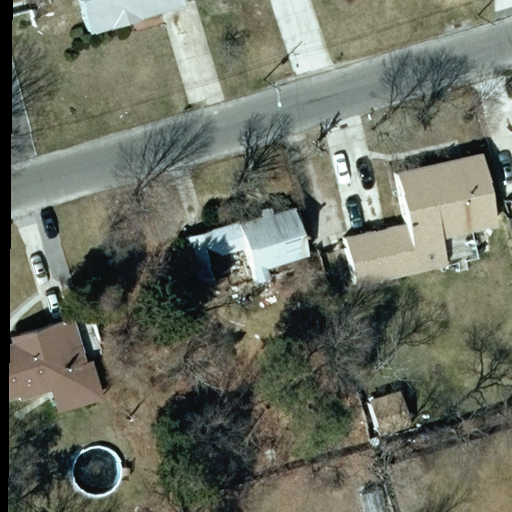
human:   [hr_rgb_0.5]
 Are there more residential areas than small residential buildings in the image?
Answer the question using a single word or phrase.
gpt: yes

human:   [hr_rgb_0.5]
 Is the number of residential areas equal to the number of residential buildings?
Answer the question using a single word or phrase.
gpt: no

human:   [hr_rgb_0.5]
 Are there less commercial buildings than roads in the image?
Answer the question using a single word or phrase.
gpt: yes

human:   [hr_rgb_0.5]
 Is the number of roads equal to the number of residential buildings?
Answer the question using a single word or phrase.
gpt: no

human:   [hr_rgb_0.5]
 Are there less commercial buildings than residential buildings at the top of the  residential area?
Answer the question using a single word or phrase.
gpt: no

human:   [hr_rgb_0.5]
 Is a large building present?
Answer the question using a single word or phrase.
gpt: no

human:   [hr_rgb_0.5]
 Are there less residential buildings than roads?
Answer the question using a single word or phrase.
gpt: no

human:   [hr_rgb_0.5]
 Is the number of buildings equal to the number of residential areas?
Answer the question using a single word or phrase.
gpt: no

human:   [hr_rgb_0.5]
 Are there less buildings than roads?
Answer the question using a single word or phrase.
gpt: no

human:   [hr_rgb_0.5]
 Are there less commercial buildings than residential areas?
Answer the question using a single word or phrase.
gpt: yes

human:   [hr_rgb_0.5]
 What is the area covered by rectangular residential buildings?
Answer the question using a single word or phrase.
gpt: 0m2

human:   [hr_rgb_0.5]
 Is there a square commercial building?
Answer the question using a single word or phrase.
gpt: no

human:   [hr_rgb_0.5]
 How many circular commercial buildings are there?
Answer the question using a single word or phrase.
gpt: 0

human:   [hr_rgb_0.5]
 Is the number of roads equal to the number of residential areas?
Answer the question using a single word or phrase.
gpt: yes

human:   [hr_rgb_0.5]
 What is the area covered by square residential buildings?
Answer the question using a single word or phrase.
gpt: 0m2

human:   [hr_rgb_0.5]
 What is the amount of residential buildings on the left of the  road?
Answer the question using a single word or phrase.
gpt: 2

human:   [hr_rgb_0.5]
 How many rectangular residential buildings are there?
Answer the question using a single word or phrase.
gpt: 0

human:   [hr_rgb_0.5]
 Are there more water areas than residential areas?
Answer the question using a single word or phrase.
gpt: no

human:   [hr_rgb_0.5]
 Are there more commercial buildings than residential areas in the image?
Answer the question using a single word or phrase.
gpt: no

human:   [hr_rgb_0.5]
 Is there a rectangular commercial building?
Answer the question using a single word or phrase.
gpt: no

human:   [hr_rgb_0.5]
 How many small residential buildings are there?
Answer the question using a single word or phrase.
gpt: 0

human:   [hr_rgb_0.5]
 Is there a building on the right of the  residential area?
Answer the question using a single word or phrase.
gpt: no

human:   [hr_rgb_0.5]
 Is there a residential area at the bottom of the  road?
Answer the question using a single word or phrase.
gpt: no

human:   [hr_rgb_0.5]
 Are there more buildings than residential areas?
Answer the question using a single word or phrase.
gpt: yes

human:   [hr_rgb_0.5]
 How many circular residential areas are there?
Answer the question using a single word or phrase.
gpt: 0

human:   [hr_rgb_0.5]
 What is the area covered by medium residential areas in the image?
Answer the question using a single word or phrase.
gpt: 0m2

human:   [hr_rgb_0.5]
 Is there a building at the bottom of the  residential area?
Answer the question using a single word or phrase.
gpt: yes

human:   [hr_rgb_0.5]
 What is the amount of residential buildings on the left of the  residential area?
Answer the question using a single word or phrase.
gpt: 4

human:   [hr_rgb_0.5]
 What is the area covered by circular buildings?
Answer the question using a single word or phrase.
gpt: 0m2

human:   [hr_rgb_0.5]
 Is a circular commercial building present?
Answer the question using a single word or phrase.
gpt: no

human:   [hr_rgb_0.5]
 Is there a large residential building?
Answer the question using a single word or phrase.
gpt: no

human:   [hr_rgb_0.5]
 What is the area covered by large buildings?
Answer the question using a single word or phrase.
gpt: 0m2

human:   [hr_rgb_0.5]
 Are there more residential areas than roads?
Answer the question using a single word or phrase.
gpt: no

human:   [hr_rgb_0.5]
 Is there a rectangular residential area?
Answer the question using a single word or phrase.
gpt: yes

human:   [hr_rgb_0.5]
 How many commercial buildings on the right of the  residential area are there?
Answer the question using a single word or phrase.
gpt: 0

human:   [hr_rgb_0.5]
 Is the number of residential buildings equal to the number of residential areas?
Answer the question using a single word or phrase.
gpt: no